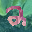
Label: 2